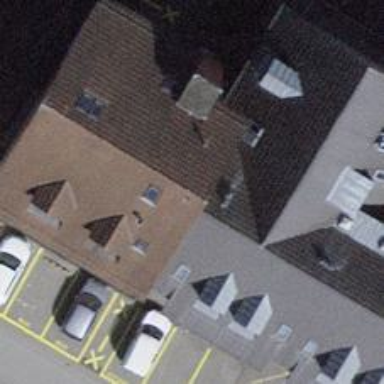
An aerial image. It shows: Beauty shop.